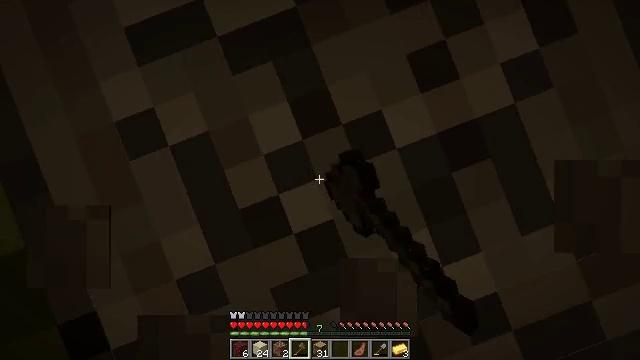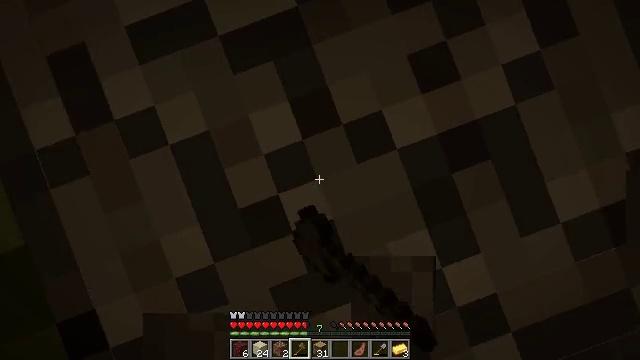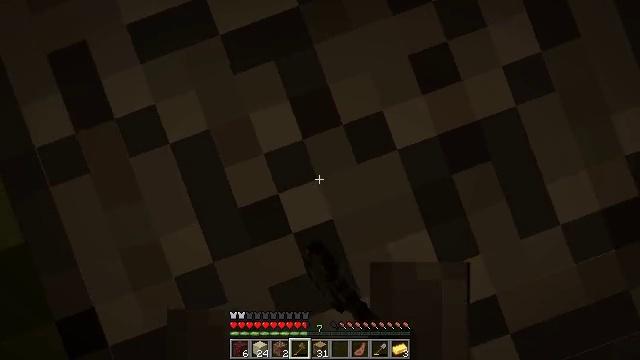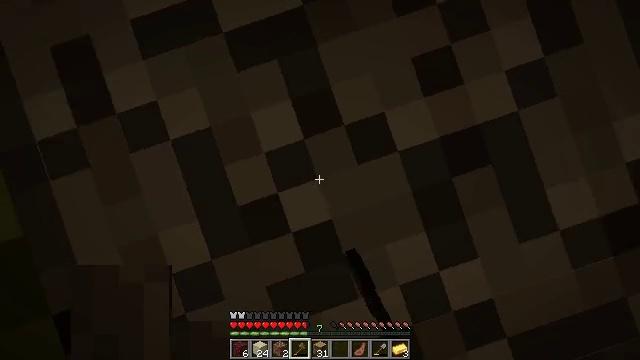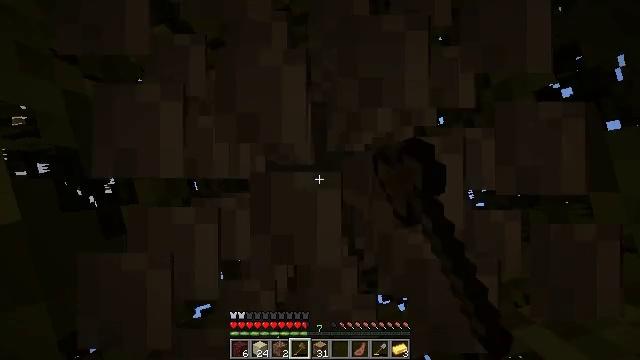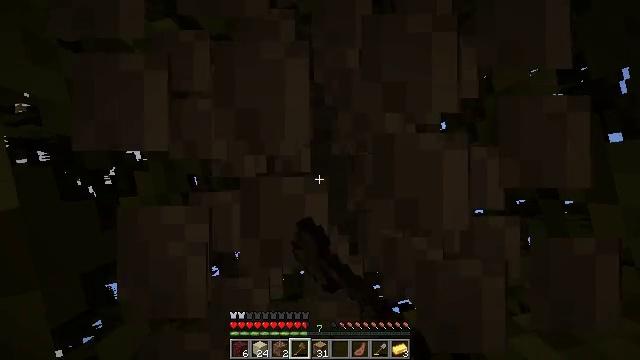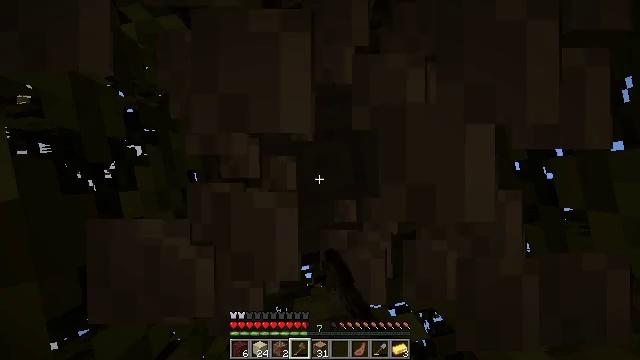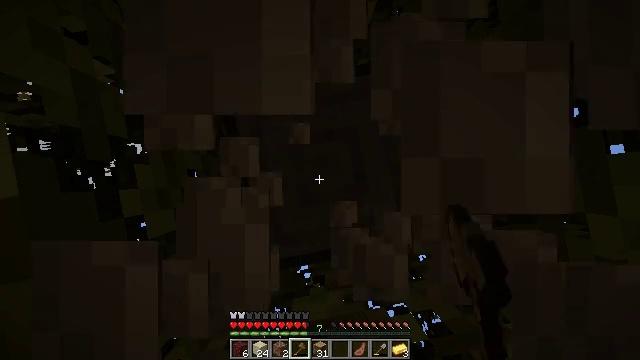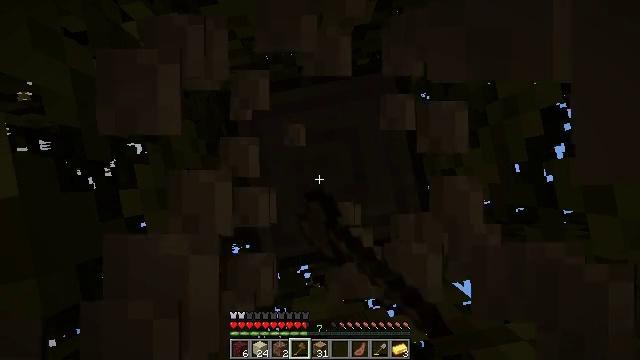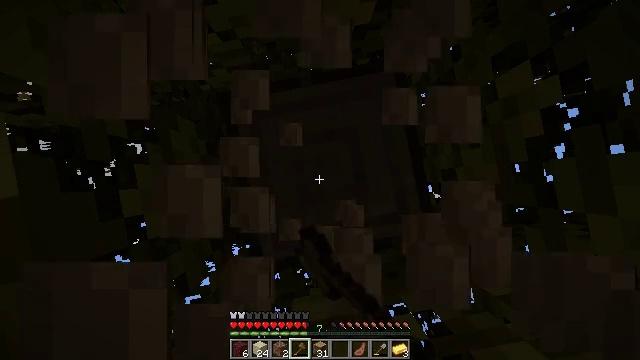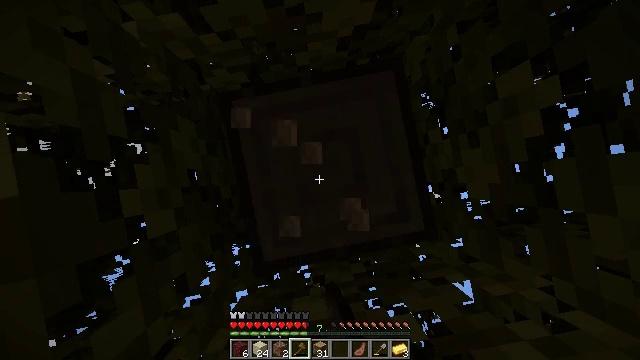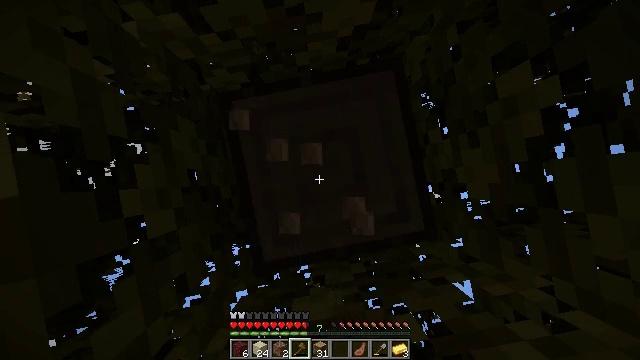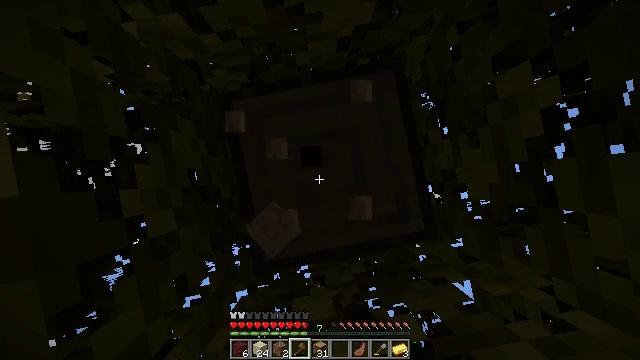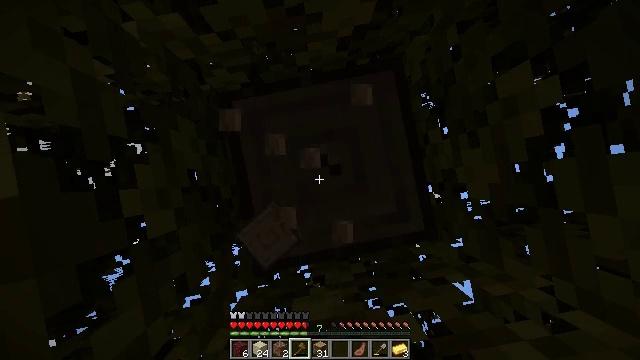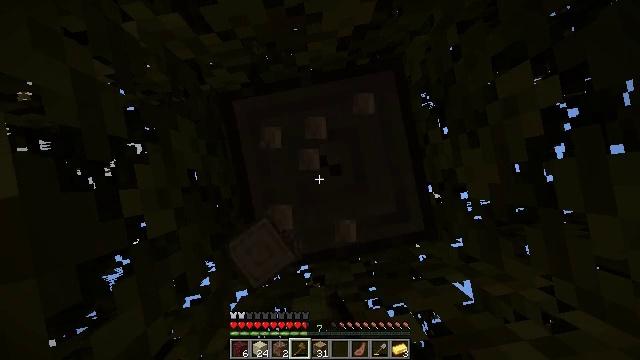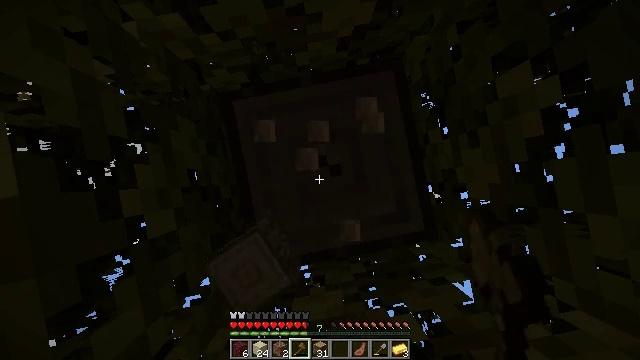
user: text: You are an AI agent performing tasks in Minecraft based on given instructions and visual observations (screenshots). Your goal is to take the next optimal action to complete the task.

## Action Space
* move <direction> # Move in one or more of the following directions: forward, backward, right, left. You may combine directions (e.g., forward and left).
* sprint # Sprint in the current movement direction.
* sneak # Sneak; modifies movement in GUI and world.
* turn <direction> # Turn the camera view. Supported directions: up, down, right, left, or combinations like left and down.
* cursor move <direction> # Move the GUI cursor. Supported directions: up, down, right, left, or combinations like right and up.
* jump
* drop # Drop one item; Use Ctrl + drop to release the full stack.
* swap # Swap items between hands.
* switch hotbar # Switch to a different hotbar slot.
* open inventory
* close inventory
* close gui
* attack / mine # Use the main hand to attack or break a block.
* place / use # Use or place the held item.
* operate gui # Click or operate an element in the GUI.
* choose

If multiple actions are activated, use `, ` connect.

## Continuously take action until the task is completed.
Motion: motion action
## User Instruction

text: Collect oak log for crafting.
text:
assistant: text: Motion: attack / mine
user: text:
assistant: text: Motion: attack / mine
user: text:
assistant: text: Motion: turn right, attack / mine
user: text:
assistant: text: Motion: turn right and up, attack / mine
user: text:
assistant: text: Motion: turn right and up, attack / mine
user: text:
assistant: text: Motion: turn right, attack / mine
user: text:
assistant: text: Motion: attack / mine
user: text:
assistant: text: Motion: attack / mine
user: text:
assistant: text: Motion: attack / mine
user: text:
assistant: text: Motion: attack / mine
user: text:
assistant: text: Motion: attack / mine
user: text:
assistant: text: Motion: attack / mine
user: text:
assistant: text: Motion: attack / mine
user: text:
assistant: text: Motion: attack / mine
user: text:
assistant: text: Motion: attack / mine
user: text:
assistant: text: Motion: attack / mine
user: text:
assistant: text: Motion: attack / mine
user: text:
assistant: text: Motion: attack / mine
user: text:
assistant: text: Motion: attack / mine
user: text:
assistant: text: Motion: attack / mine
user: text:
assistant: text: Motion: attack / mine
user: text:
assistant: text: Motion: attack / mine
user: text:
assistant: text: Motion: attack / mine
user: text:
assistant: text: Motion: attack / mine
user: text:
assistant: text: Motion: attack / mine
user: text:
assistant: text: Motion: attack / mine
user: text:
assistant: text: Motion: attack / mine
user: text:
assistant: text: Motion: attack / mine
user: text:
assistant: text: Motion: attack / mine
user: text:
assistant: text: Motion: attack / mine